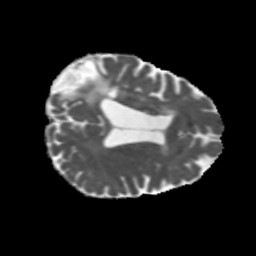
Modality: MD
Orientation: axial
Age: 68
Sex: female
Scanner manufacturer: siemens
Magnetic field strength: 3 T
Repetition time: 5.47 s
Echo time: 0.0854 s